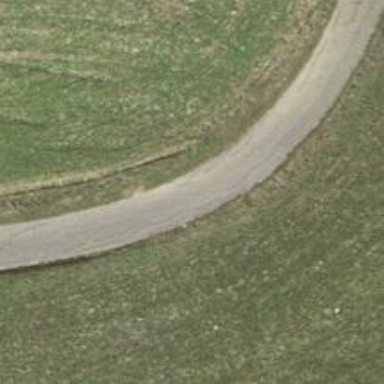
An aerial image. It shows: Well-maintained track road with grade 1 tracktype.